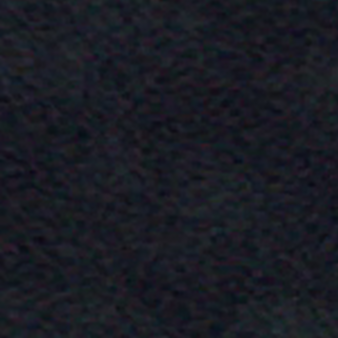
Label: other